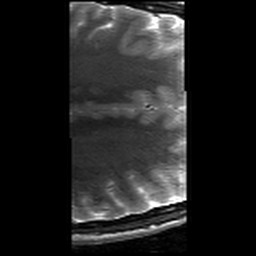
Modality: T2w
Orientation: axial
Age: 18
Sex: male
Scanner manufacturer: siemens
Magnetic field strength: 3 T
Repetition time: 8.02 s
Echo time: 0.08 s